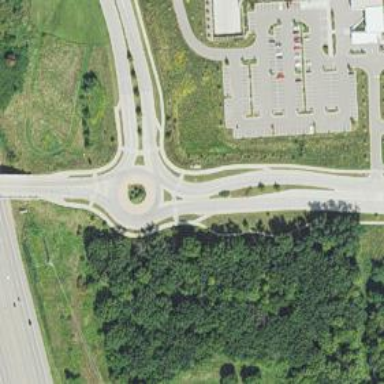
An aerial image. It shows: Tertiary road that leads to roundabout.